Question: I'm trying to send a 'json' object and few String data to 'asynctask' to communicate with the 'api'. I'm using the following code and in that I can pass only 'String' values (all the values I'm passing from activity are 'Strings').
I know how to create an object and I have already created it. I want to know how to pass a 'JSON' object and other strings at once.
Can anyone help me with this.
Any help will be highly appreciated.
These are the data I want to pass to asynctask,

'''
new GetAllDiscountsAsyncTask(getBaseContext(),
new OnTaskCompleted() {
@Override
public void onTaskCompleted(JSONArray responseJson) {
System.out.println("GetAllDiscountsAsyncTask");
Intent i = new Intent(getApplicationContext(),
CardPromotionListActivity.class);
}
}).execute(CartItemEntitys, OrderID, OutletCode,
equiredDate, Total);
'''
'''
public class GetAllDiscountsAsyncTask extends AsyncTask<String, Integer, JSONArray> {
private OnTaskCompleted listener;
private JSONArray responseJson = null;
private Context contxt;
private Activity activity;
String email;
public GetAllDiscountsAsyncTask(Context context, OnTaskCompleted listener) {
// API = apiURL;
this.contxt = context;
this.listener = listener;
}
// async task to accept string array from context array
@Override
protected JSONArray doInBackground(String... params) {
String path = null;
String response = null;
HashMap<String, String> request = null;
JSONObject requestJson = null;
DefaultHttpClient httpClient = null;
HttpPost httpPost = null;
StringEntity requestString = null;
ResponseHandler<String> responseHandler = null;
Log.i("CardNo", "0");
Log.i("CartItemEntity", params[0]);
Log.i("DiscountCode", "0");
Log.i("OrderID", params[1]);
Log.i("OutletCode", params[2]);
Log.i("PayCode", "0");
Log.i("PhoneNo", "0");
Log.i("RequiredDate", params[3]);
Log.i("Total", params[4]);
try {
path = "http://203.94.69.162:3331/ItemService.svc/GetAllDiscounts";
new URL(path);
} catch (MalformedURLException e) {
e.printStackTrace();
}
try {
// set the API request
request = new HashMap<String, String>();
request.put(new String("CardNo"), "0");
request.put(new String("CartItemEntity"), params[0]);
request.put(new String("DiscountCode"), "0");
request.put(new String("OrderID"), params[1]);
request.put(new String("OutletCode"), params[2]);
request.put(new String("PayCode"), "0");
request.put(new String("PhoneNo"), "4545");
request.put(new String("RequiredDate"), params[3]);
request.put(new String("Total"), params[4]);
request.entrySet().iterator();
// Store locations in JSON
requestJson = new JSONObject(request);
httpClient = new DefaultHttpClient();
httpPost = new HttpPost(path);
requestString = new StringEntity(requestJson.toString());
// sets the post request as the resulting string
httpPost.setEntity(requestString);
httpPost.setHeader("Content-type", "application/json");
// Handles the response
responseHandler = new BasicResponseHandler();
response = httpClient.execute(httpPost, responseHandler);
responseJson = new JSONArray(response);
System.out.println("*****JARRAY*****" + responseJson.length());
} catch (Exception e) {
Log.e("Buffer Error", "Error converting result " + e.toString());
}
try {
responseJson = new JSONArray(response);
} catch (JSONException e) {
Log.e("JSON Parser", "Error parsing data " + e.toString());
}
return responseJson;
}
@Override
protected void onPostExecute(JSONArray result) {
// TODO Auto-generated method stub
super.onPostExecute(result);
listener.onTaskCompleted(responseJson);
}
}
'''
, in activity class
At the moment I convert this to String and send it to the asynctask, but I want to send without converting,
'''
JSONObject jsonObj = new JSONObject();
jsonObj.put("MainMenuCode",item.getMainMenuCode());
jsonObj.put("Price", item.getPrice());
jsonObj.put("Quantity", product.getQuantity());
jsonObj.put("SubMenuCode",item.getSubMenuCode());
String a = jsonObj.toString();
CartIddtemEntityList.add(a);
CartItemEntitys = CartIddtemEntityList.toString();
'''
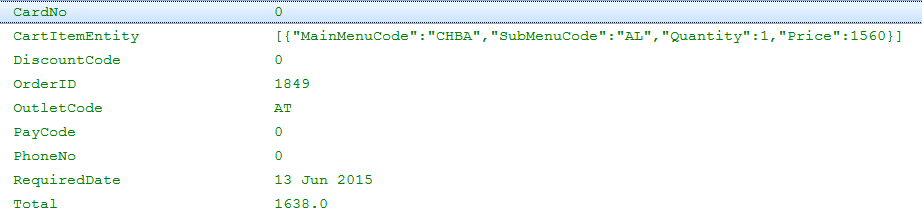
Answer: okay so first create a new 'JSONObject' and lets call it 'jData':
'''
JSONObject jData = new JSONObject();
'''
then add your current 'jsonObject' to it:
'''
jData.put("Result",jsonObj);
'''
finally:
'''
HttpPost httppost = new HttpPost("YourUrl");
httppost.setEntity(new StringEntity(jData.toString(), "UTF-8"));
'''